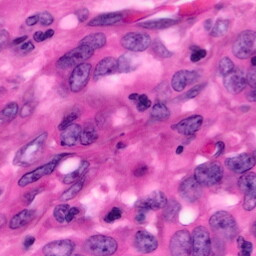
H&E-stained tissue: Pancreatic